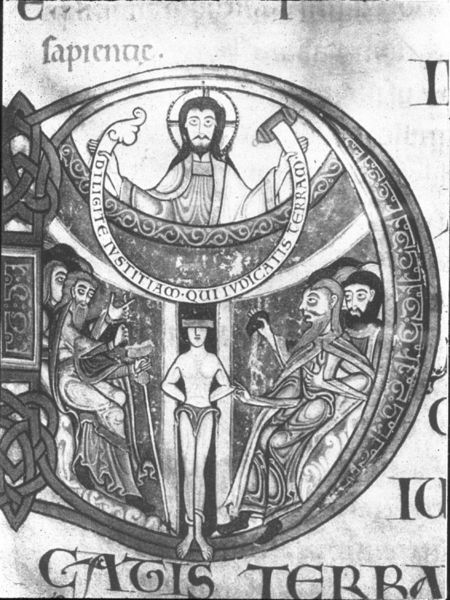
Titel: Dover Bibel
Standort: Herstellungsort: Canterbury, Christ Church (EU - GB)
Institution: Cambridge, Corpus Christi College
Schlagwörter: gott, mann, männer, ornament, bibel, rahmen, hände, kreis, holzschnitt, schrift, grafik, verzierung, druck, illustration, schwarzweiß, text, buchstabe, initiale, heiligenschein, christus, jesus, kreuzigung, mittelalter, sünde, latein, richten, buchmalerei, aura, inkunabel, illuminiert, incipit, vhristlich